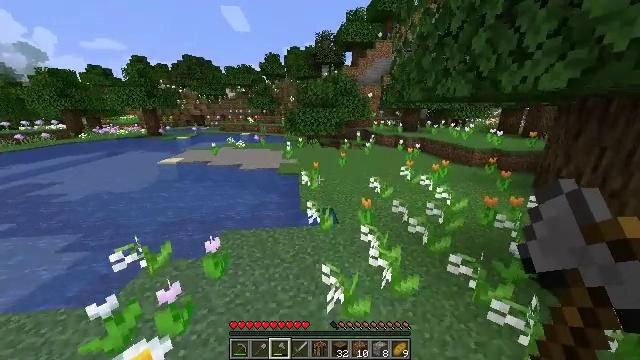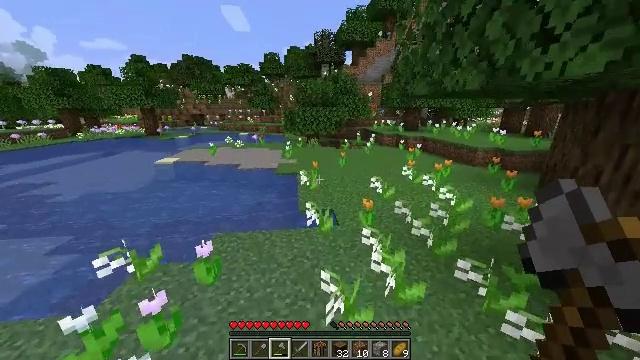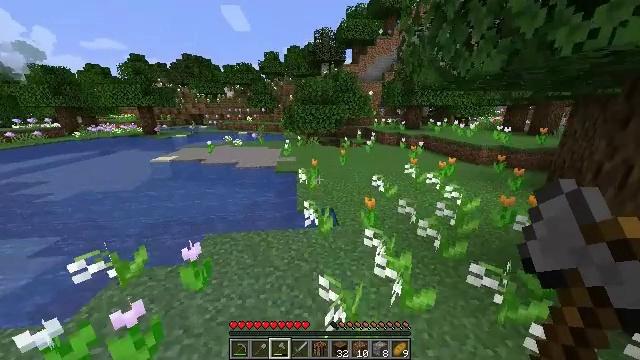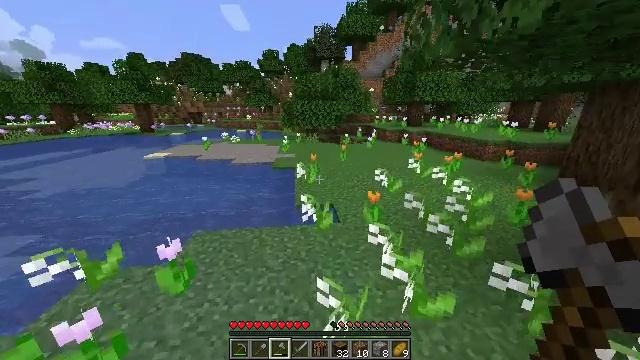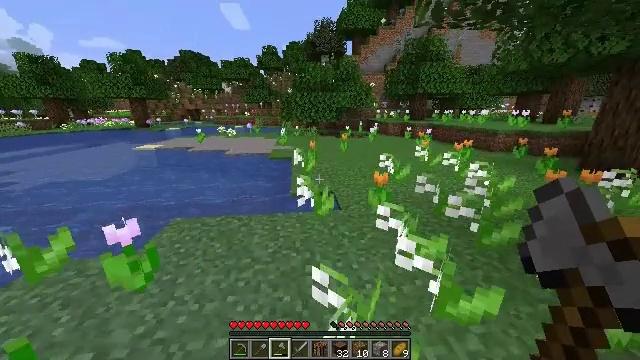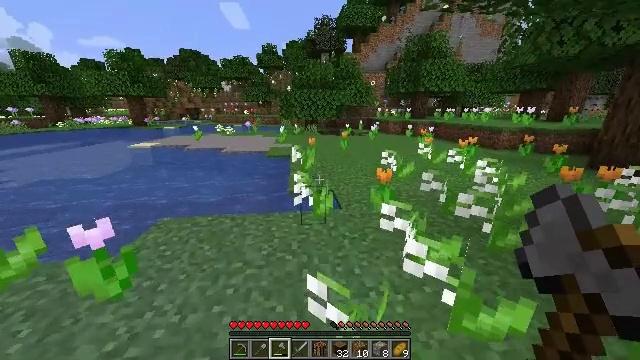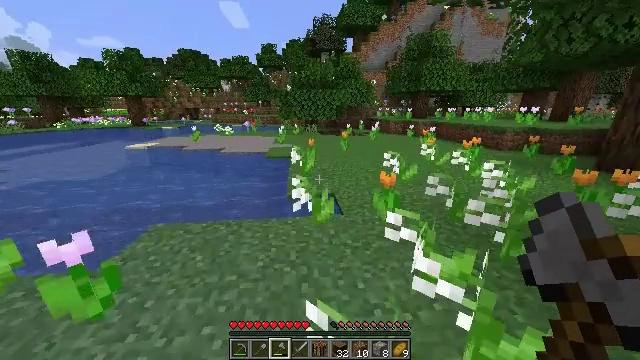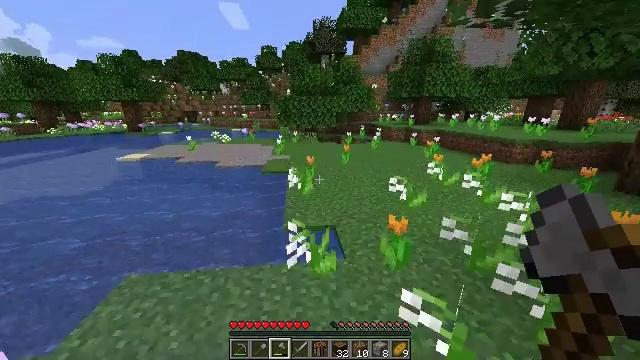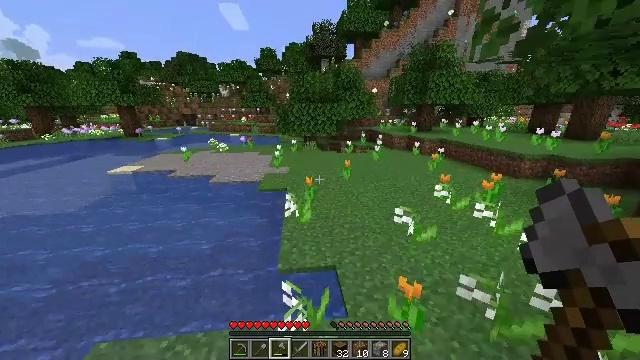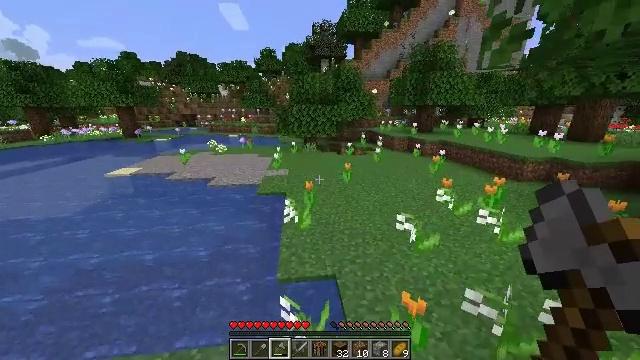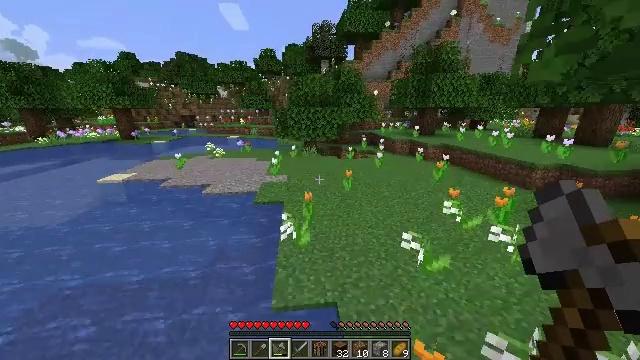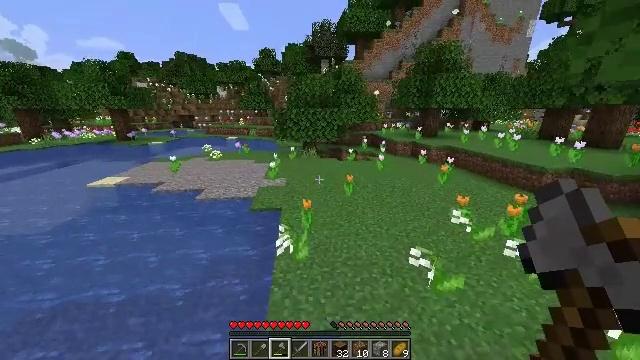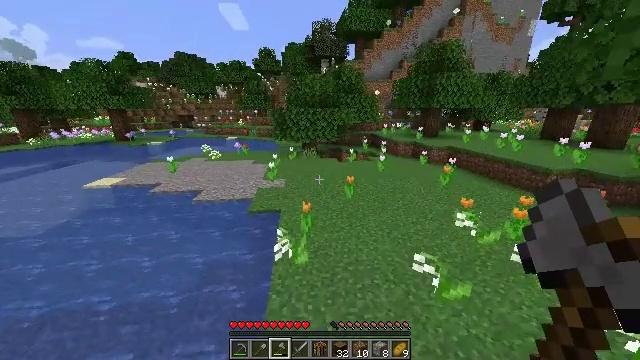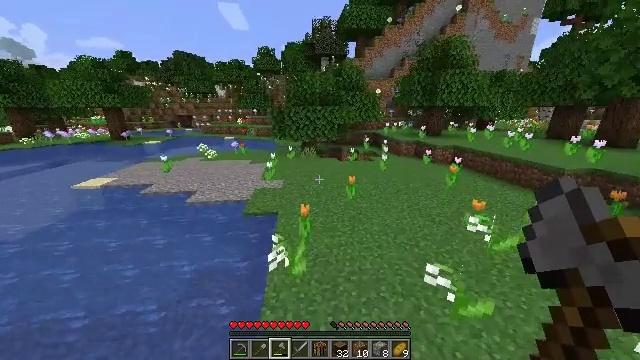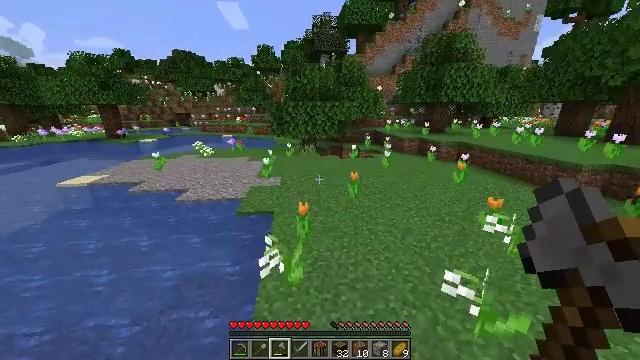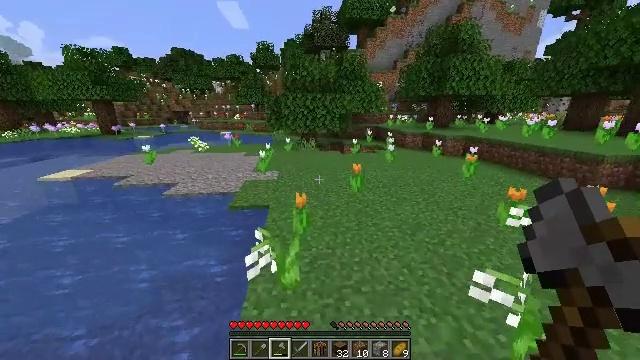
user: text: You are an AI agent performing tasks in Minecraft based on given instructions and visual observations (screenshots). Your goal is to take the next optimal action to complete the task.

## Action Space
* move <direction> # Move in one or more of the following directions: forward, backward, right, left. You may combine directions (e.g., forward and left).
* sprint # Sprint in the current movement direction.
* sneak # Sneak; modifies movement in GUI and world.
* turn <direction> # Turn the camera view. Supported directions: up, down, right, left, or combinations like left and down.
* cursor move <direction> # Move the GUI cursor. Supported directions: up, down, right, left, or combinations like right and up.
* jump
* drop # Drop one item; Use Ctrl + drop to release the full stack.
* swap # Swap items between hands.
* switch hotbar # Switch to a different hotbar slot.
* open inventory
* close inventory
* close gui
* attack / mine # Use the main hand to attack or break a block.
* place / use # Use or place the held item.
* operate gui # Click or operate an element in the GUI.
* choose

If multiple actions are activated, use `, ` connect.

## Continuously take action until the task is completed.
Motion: motion action
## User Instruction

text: Mine the orange tulip from the field.
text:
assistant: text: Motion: move forward, sprint, jump
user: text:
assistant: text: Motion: move forward, sprint, jump
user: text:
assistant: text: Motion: move forward, sprint, jump
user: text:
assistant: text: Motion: move forward, sprint, jump
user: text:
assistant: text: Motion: move forward, sprint, jump
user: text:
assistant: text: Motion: move forward, sprint, jump
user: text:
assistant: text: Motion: move forward, sprint, jump
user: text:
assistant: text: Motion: move forward, sprint, jump
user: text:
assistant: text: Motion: move forward, sprint, jump
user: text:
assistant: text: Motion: move forward, sprint, jump
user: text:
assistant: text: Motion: move forward, sprint, jump
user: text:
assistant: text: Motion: move forward, sprint, jump
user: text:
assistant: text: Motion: move forward, sprint, jump
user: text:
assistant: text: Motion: move forward, sprint, jump
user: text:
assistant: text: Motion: move forward, sprint, jump
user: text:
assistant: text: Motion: move forward, sprint, jump
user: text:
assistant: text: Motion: move forward, sprint, jump
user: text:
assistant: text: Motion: move forward, sprint, jump
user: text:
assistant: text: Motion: move forward, sprint, jump
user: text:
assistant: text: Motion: move forward, sprint, jump
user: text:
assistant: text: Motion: move forward, sprint, jump
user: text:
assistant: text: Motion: move forward, sprint, jump
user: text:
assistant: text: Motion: move forward, sprint, jump
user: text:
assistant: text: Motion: move forward, sprint, turn right, jump
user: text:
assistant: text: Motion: move forward, sprint, turn right and up, jump
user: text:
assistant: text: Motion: move forward, sprint, turn right and up, jump
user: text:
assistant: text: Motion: move forward, sprint, turn right, jump
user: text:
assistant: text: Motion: move forward, sprint, turn right, jump
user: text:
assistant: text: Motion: move forward, sprint, turn right, jump
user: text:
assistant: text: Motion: move forward, sprint, jump